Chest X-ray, PA view. Patient: 41 years old, sex M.
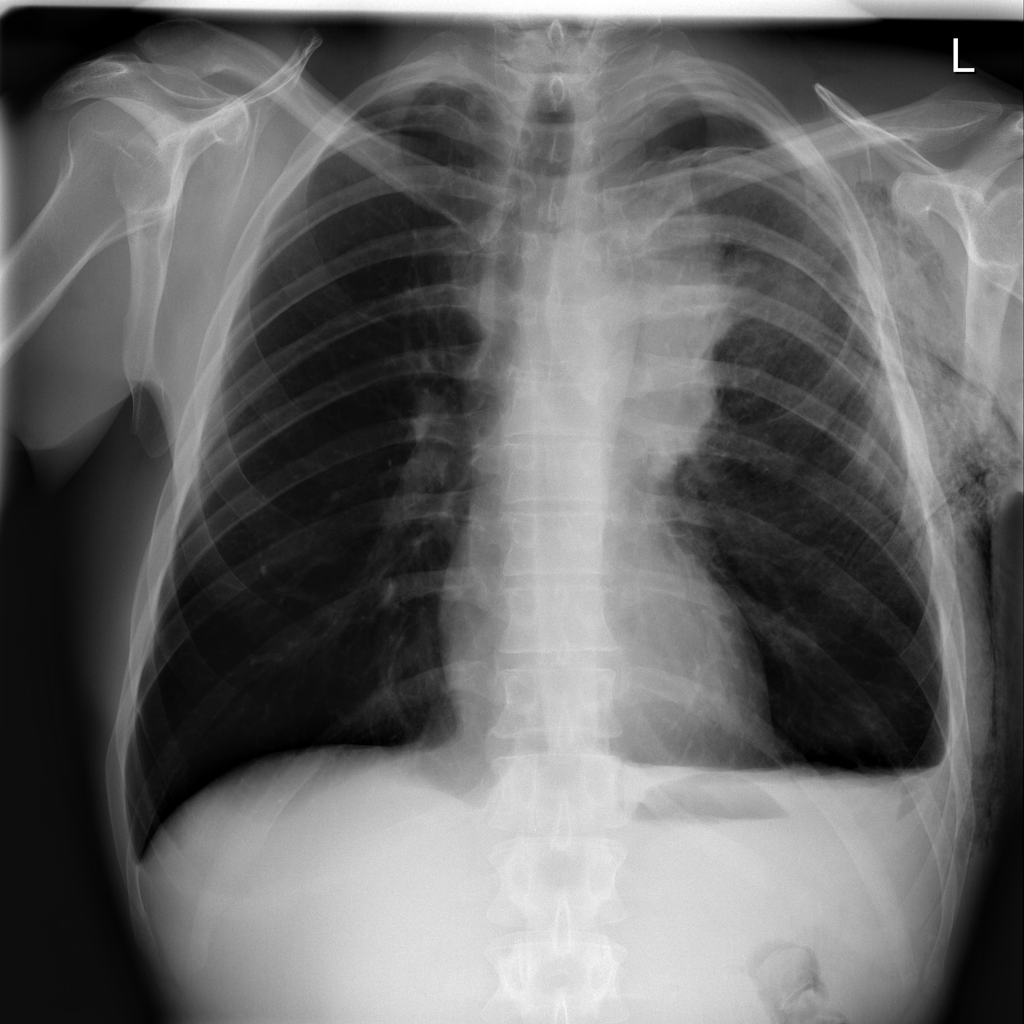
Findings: Emphysema, Mass